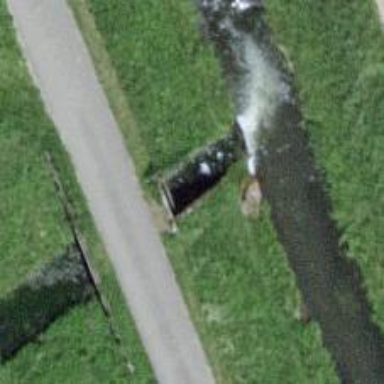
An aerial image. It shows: Culvert tunnel passing through ditch.